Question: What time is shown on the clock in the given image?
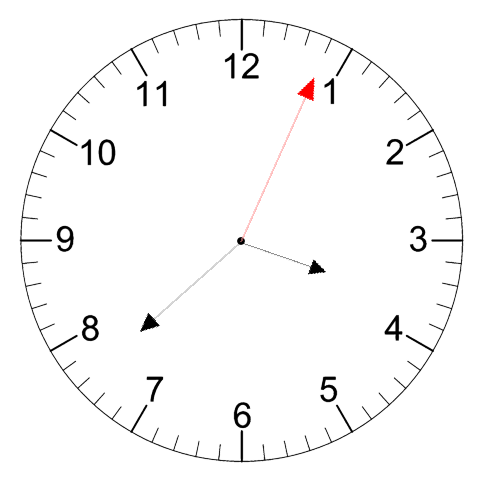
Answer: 03:38:04